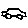
Label: car